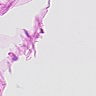
Metastatic tissue present: no